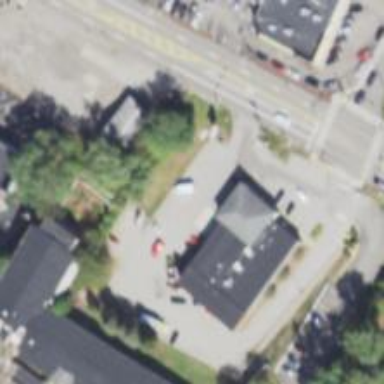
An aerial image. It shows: Pharmacy providing healthcare services.